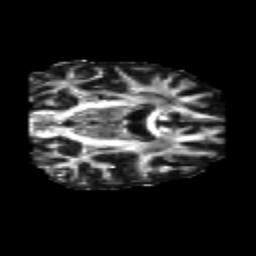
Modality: FA
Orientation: coronal
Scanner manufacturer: siemens
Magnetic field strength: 3 T
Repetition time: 6.8 s
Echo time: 0.093 s